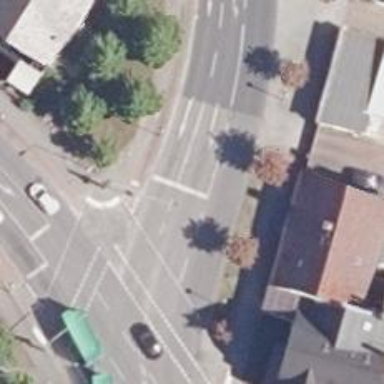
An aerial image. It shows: Road with traffic signals.